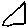
Label: triangle